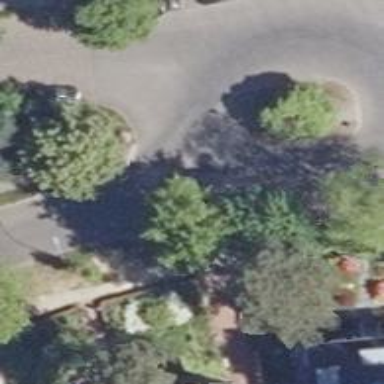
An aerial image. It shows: Smooth asphalt road in residential area.